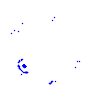
Particle: proton